Question: I have the following model:

And I want the user to be able to duplicate a drawing so he has a new one with all the triangles, edges and vertex than the original.
At first I thought I would go trough all attributes (copying there values) and relationships (creating new entities). Bus as you can see there are some recursive relationships and I don't think that would work.
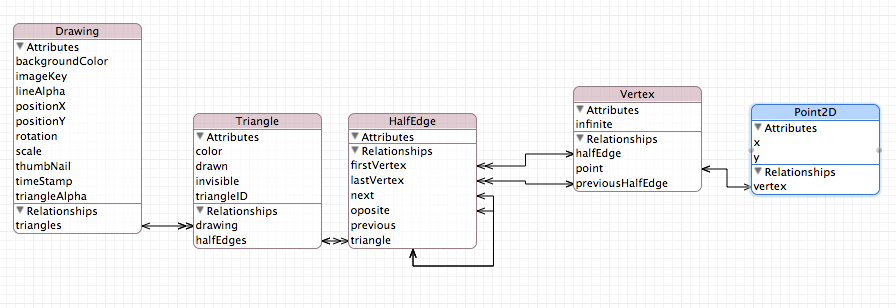
Answer: Simply do it in two steps:
First create the new objects, copying the attribute values.
In this step, also store, e.g in a 'NSMutableDictionary' the mapping from original object to copied object: for each object that you copy do '[targetObjects setObject:copiedObject forKey:[originalObject objectID]]'.
(You have to use 'objectID' because 'NSManagedObjects' can not be used as dictionary keys.
You can then recreate the relationships in a second step using the information from the original relationships and from the 'targetObjects' dictionary.